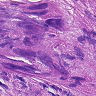
Metastatic tissue present: yes